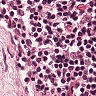
Metastatic tissue present: no